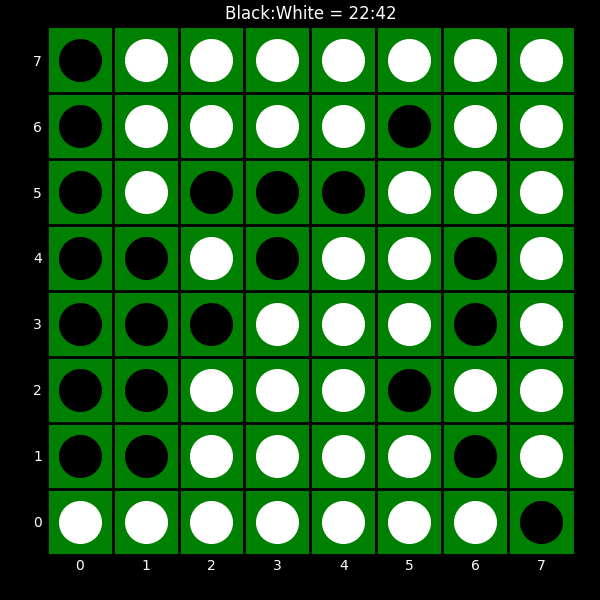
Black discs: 22
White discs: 42